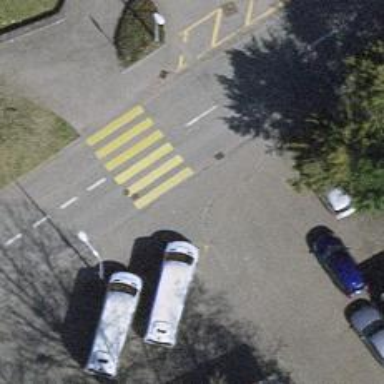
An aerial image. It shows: Uncontrolled zebra crossing with notable zebra markings.